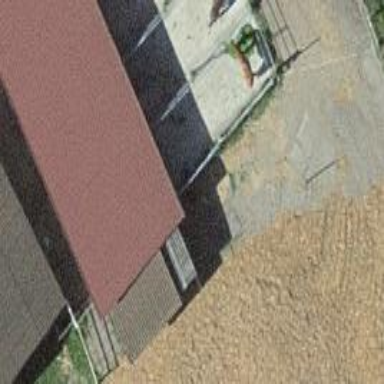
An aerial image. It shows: Stable.